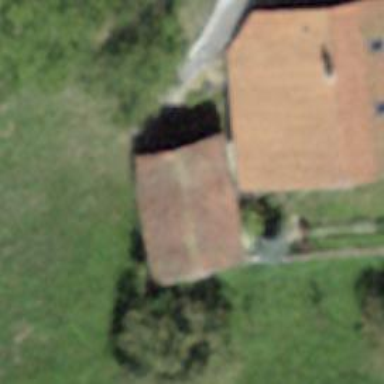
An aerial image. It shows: Rural barn.